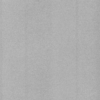
Label: dusty